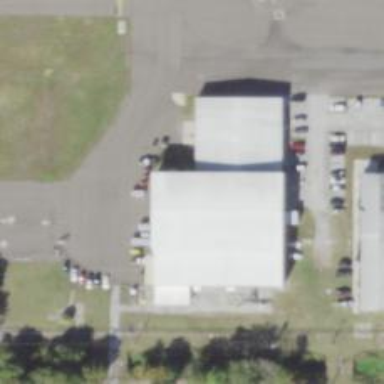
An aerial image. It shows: Hangar located at airport.